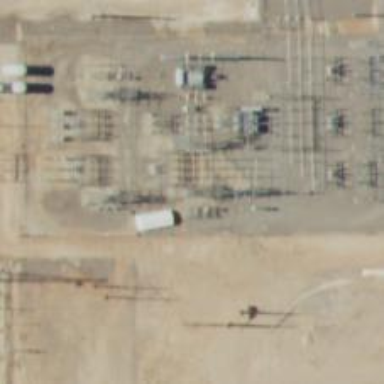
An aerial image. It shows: Switch for power supply.